Interaction volume radius: 5 \u00c5
Interaction volume height: 35 \u00c5
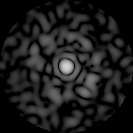
Disorder parameter: 0.8324